Milling tool wear sample.
Tool blade image: 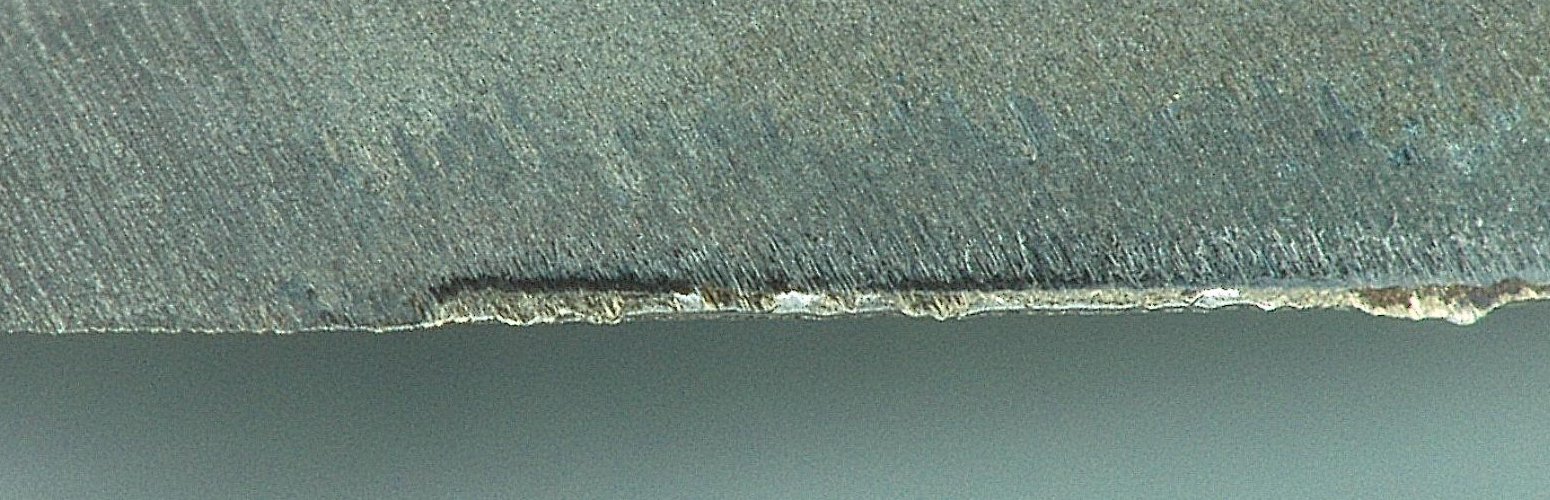
Chip image: 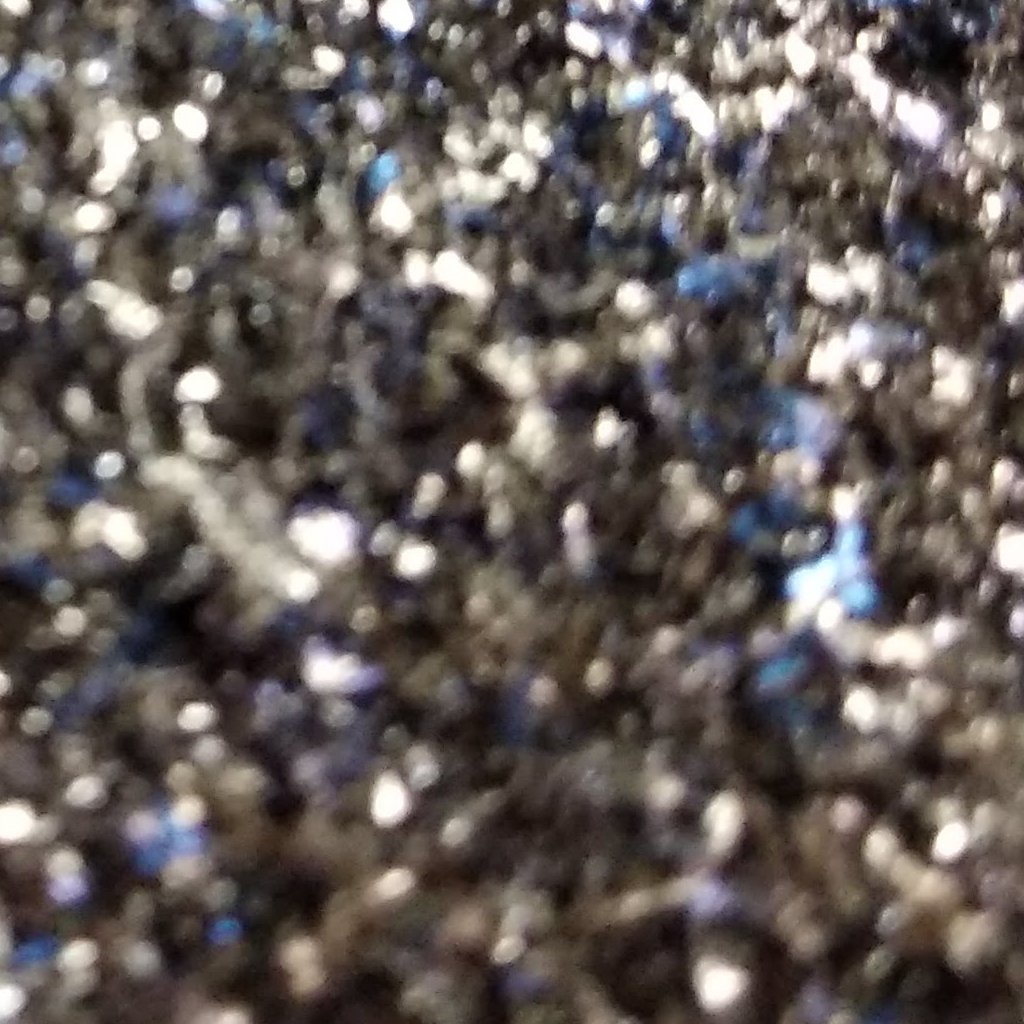
Workpiece image: 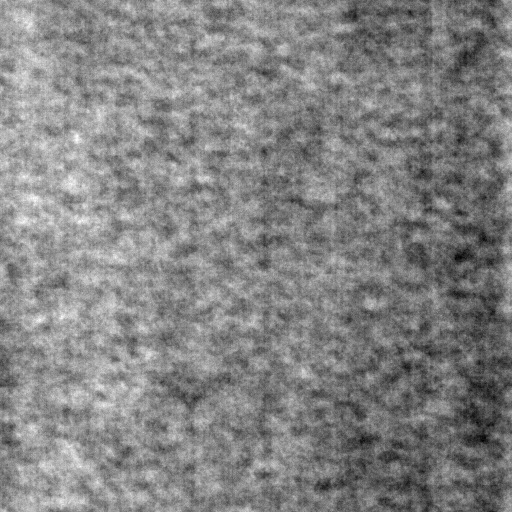
Tool wear state: used
Gaps: 16
Flank wear: 88.8
Overhang: 18.82
Force-signal Mel-spectrograms (X, Y, Z axes): 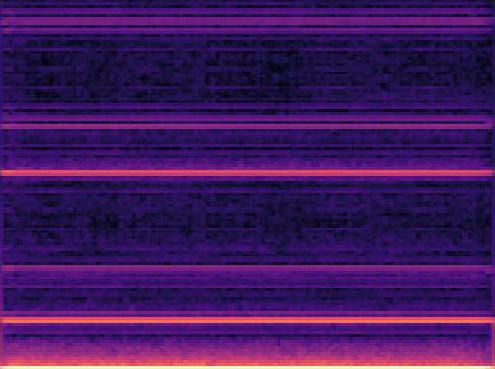 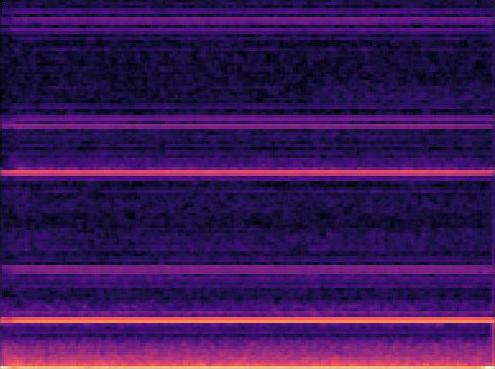 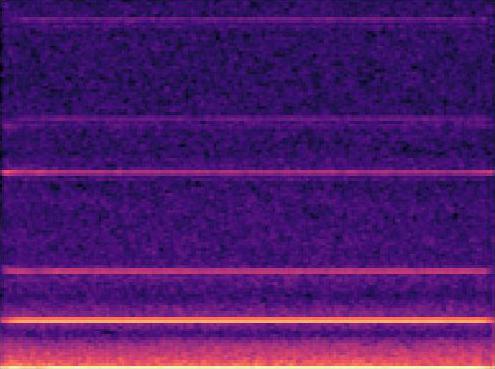
Force-signal scalograms (X, Y, Z axes): 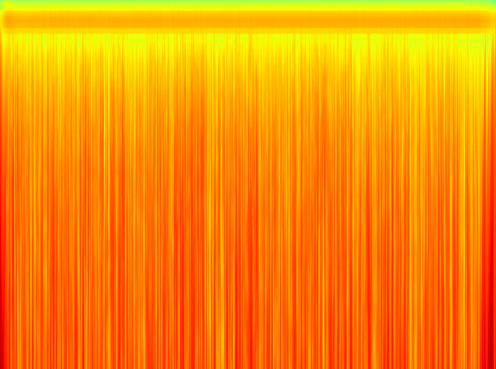 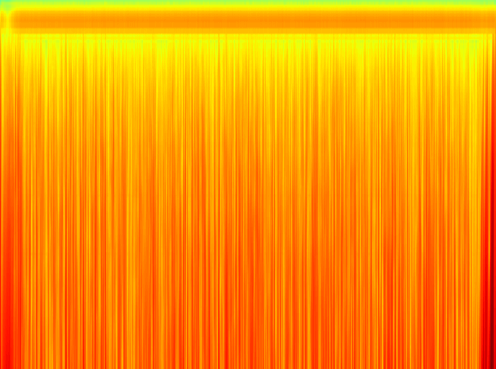 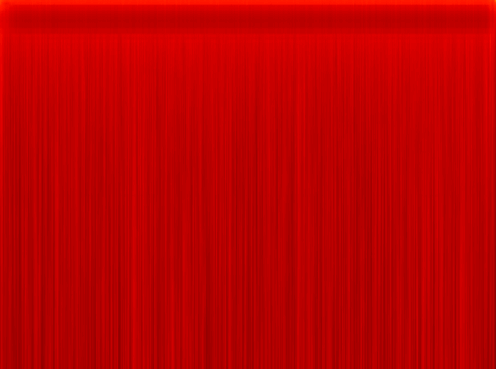
Force phase: steady_state_stabilization_wear